Question: My question is quite simple....
In Plone 4 (4.2) what I need to setup to make a default view, for example a simple page, to be shown in the navigation tree.

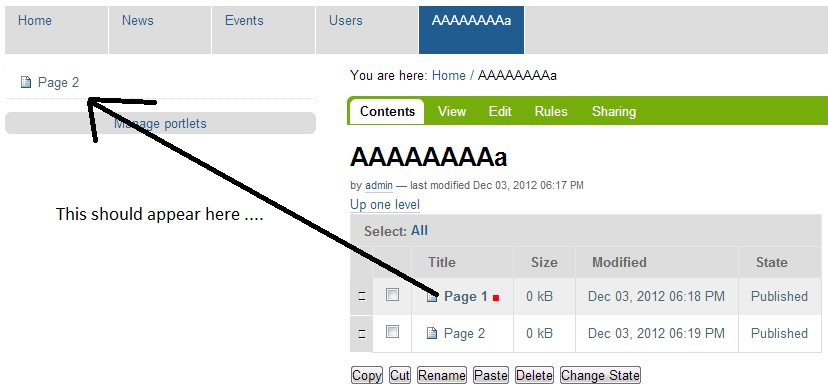
Answer: You might also create a link in the folder, set destination to './idOfPage1' and set the link as defaultview of the folder.
Users without editing-rights will be redirected to Page1 then and the page itself will be shown in the navportlet.